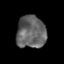
Tissue: prostate
Cell type: T cells
Senescence score: 0.3185
Nuclear area (px): 929
Mean DAPI intensity: 100.399